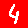
Digit: 4